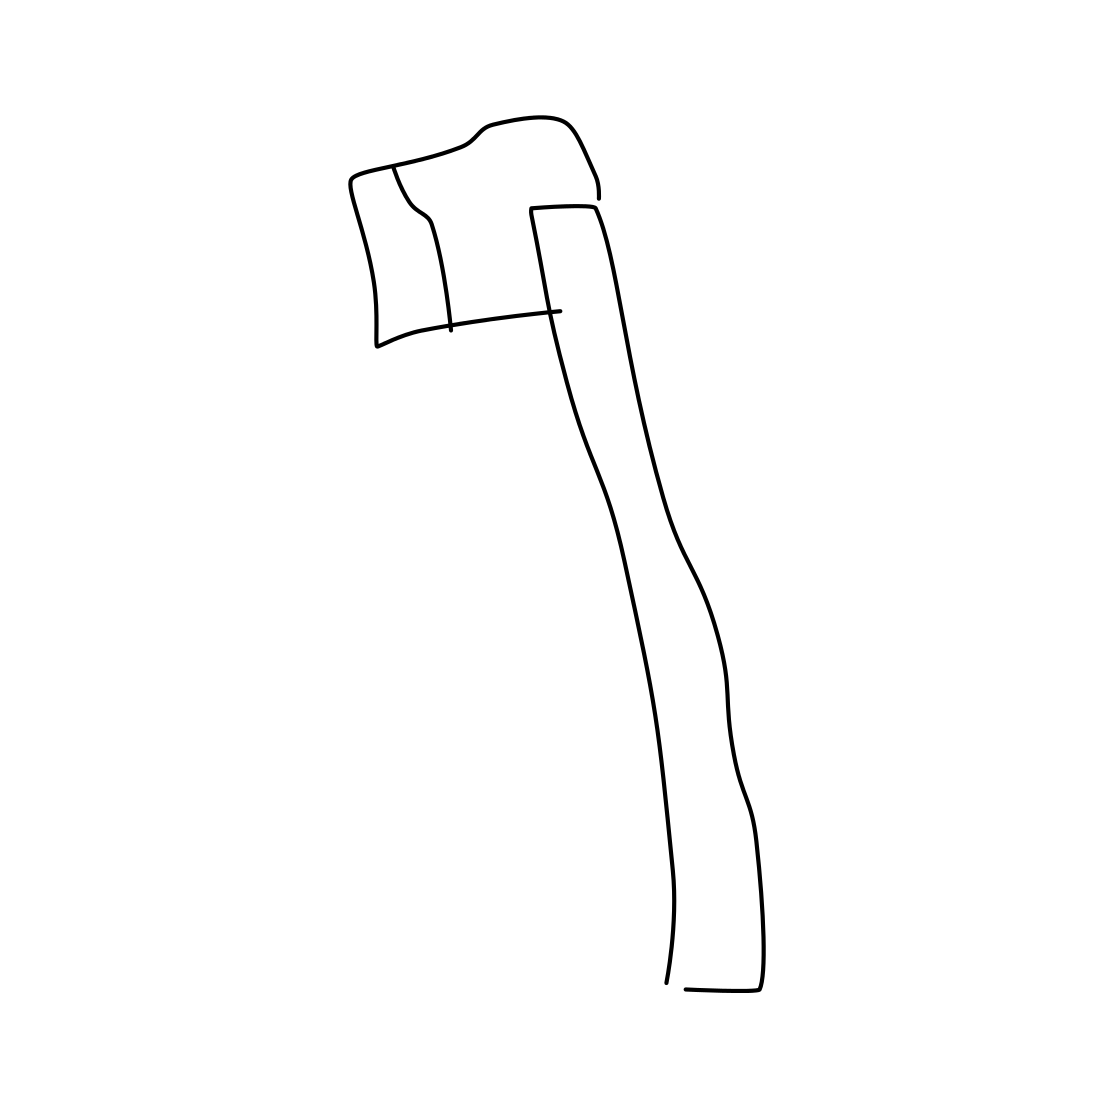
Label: axe